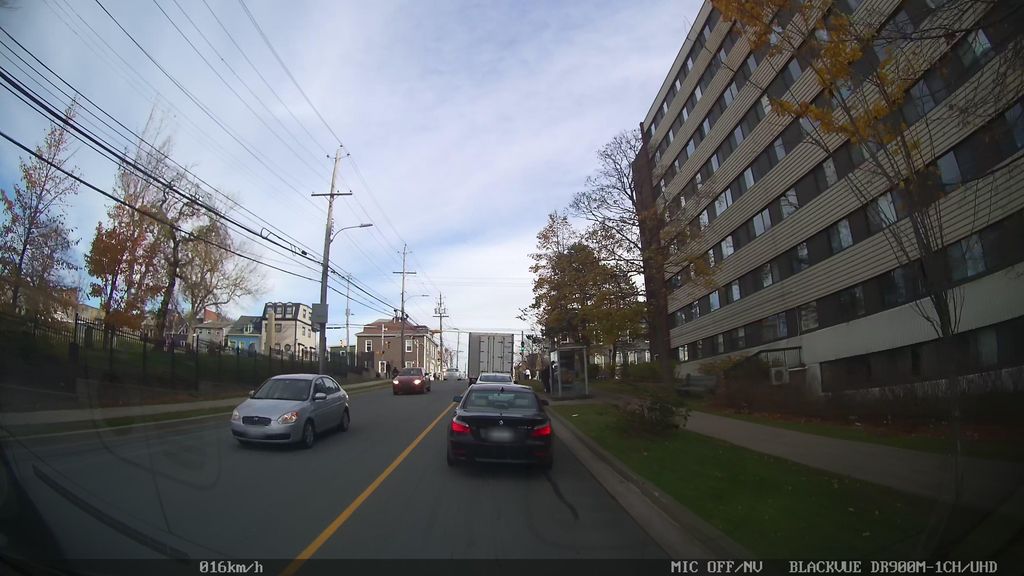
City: halifax